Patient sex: M
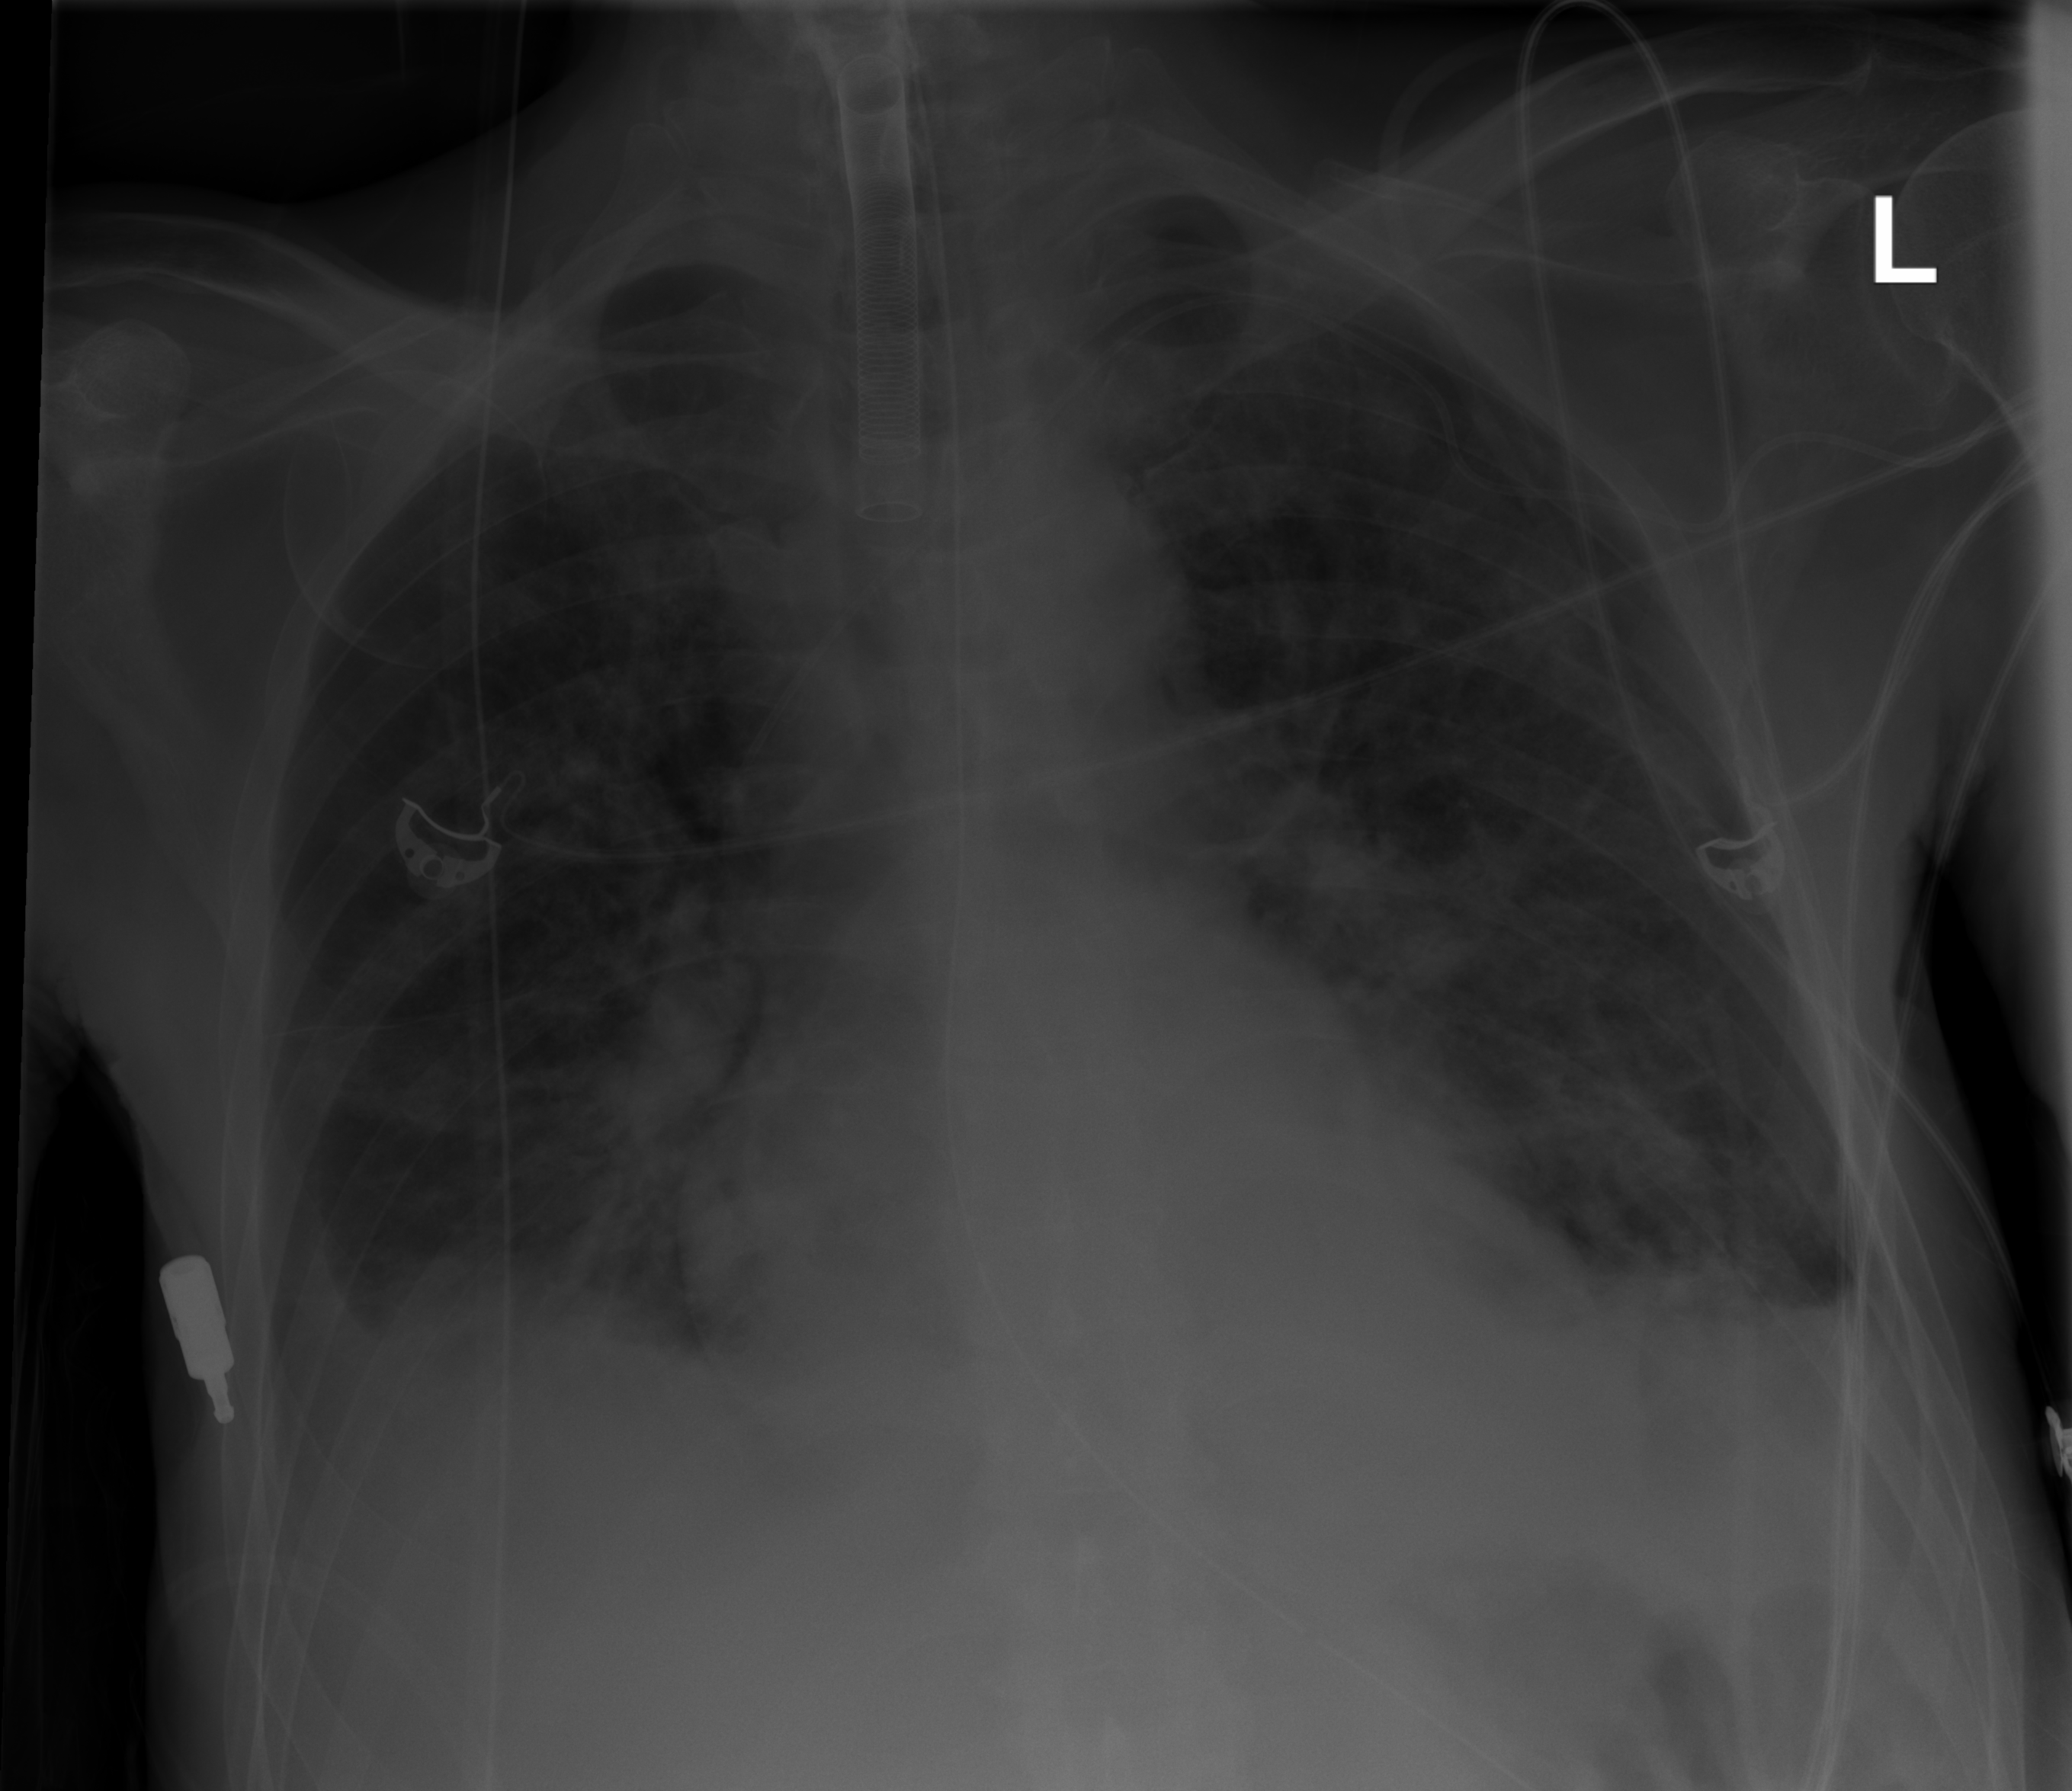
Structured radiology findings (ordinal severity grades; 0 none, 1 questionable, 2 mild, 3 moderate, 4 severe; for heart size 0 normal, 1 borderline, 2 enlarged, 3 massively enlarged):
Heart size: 0
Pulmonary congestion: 2
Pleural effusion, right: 2
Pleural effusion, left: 2
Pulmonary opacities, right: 1
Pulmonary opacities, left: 1
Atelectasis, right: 2
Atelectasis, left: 2